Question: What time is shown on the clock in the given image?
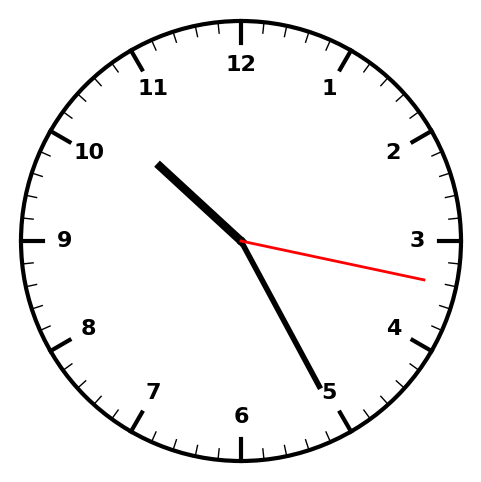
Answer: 10:25:17